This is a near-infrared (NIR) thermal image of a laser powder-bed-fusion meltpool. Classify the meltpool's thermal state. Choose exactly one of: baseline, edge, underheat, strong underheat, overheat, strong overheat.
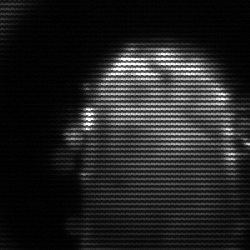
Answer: baseline